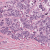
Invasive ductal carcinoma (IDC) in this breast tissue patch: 1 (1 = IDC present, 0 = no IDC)